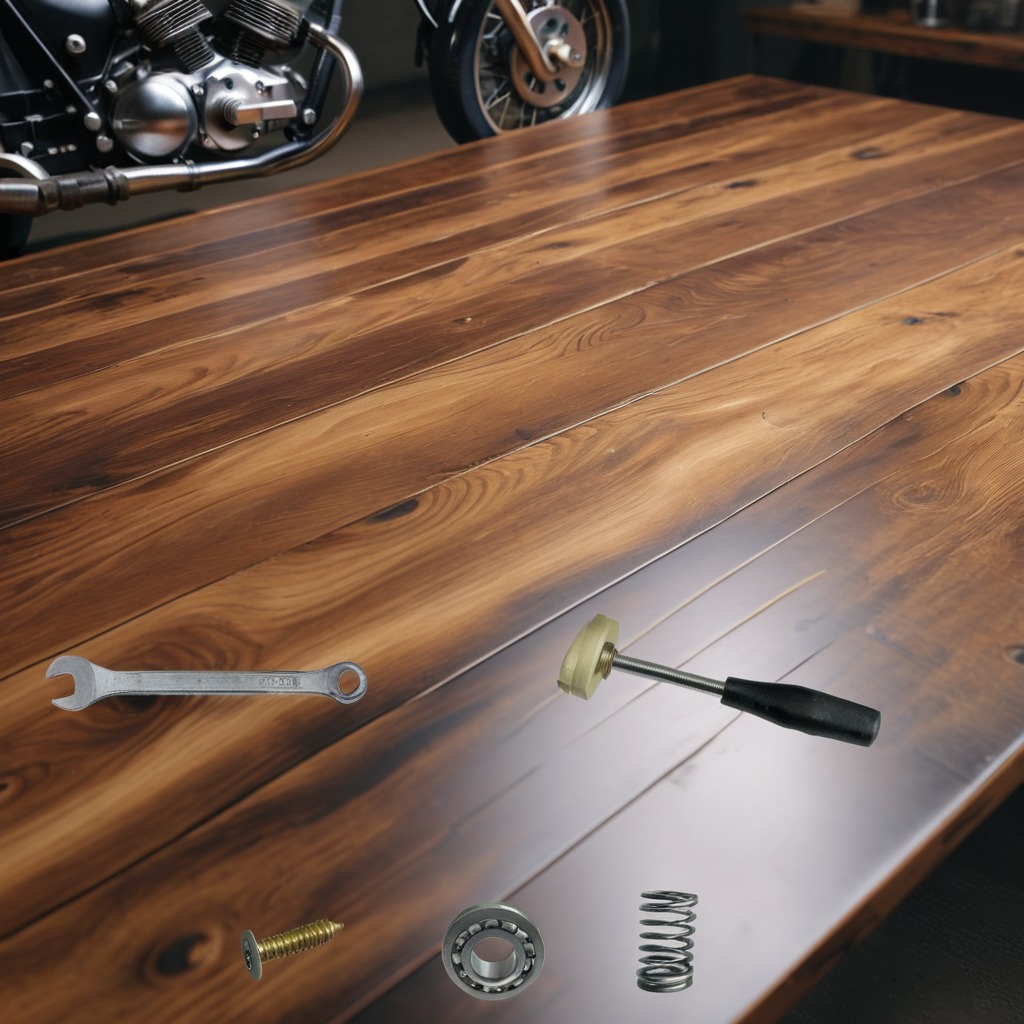
A ball bearing, a hammer, a machine screw, a coiled metal spring, and a wrench are lying on the wooden table.